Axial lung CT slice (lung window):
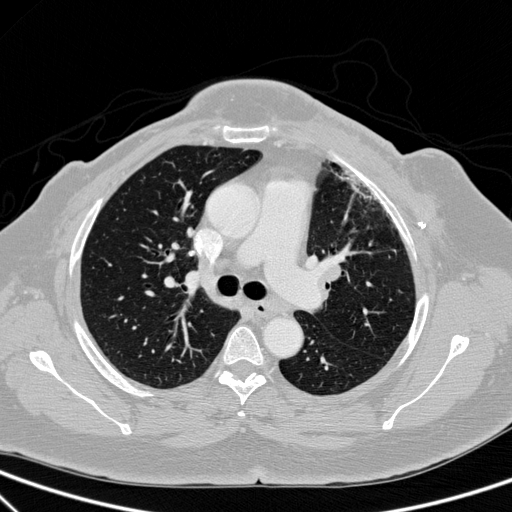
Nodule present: no